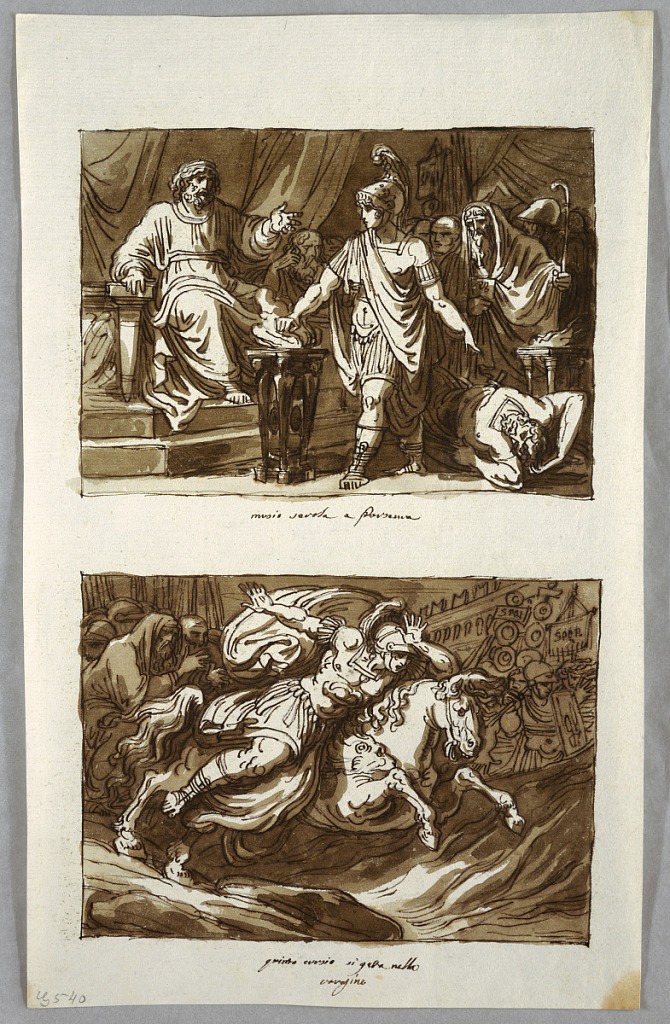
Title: Drawing
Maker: Felice Giani, Italian, 1758–1823
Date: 1795-1800
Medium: Pen and brown ink, brush and brown wash over traces of graphite on cream laid paper
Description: Top. a) Mucius thrusts his right hand into an altar fire, pointing with his left hand at the (killed) royal secretary lying beside him. King Porsenna is seated at left: counsels, a priest and soldiers are in the right rear. Bottom, b: Curtius in armor upon his steed, leaps into the abyss. Onlookers are shown in the left and right rears.